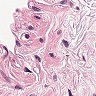
Metastatic tissue present: no